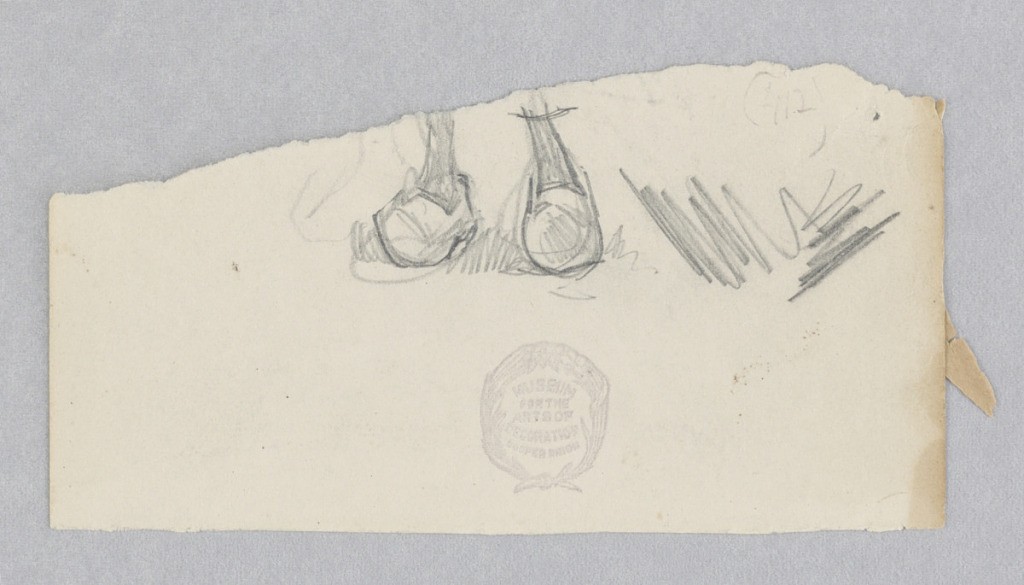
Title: Shoes
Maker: Robert Frederick Blum, American, 1857–1903
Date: n.d.
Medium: Graphite on wove paper
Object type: Drawing
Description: Partial sketch of a pair of wooden shoes.